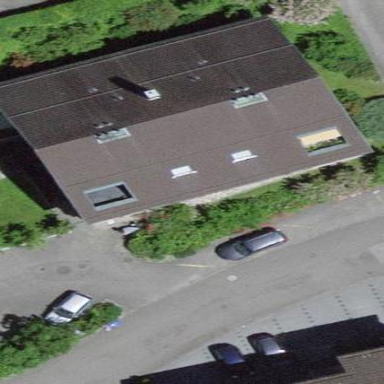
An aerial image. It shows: Gabled roof made of roof tiles on apartment building.